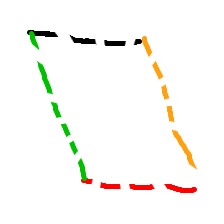
Shape: parallelogram